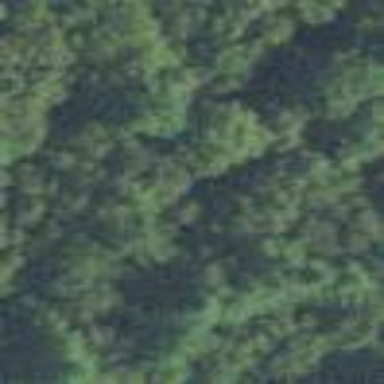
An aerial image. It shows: Woodland with needle-leaved trees.